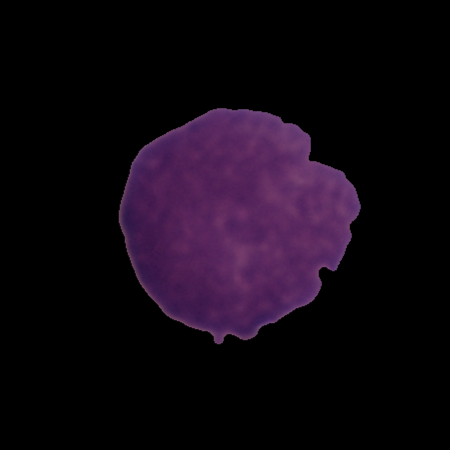
Label: healthy